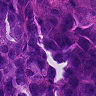
Metastatic tissue present: yes